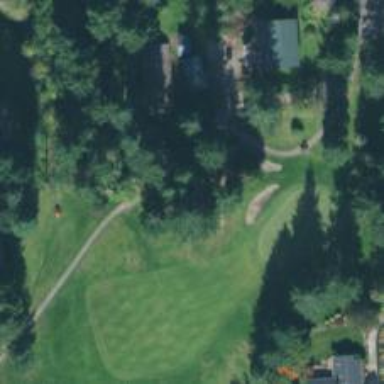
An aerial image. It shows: Footpath that serves as golf cartpath.